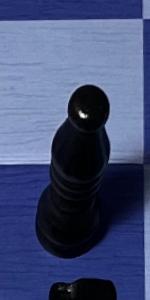
Label: Bishop_Black